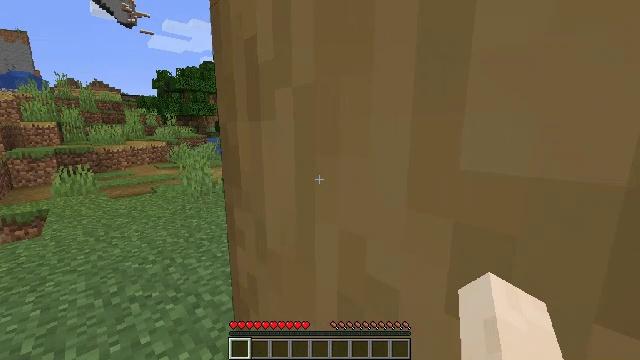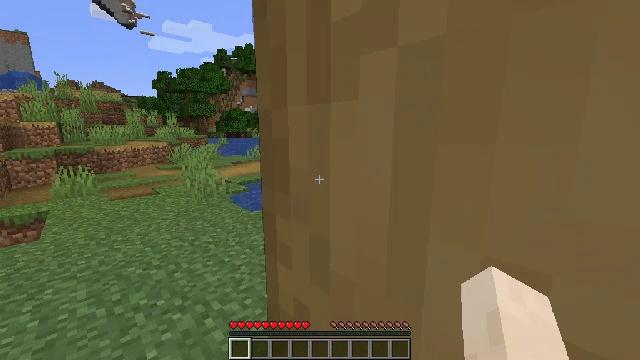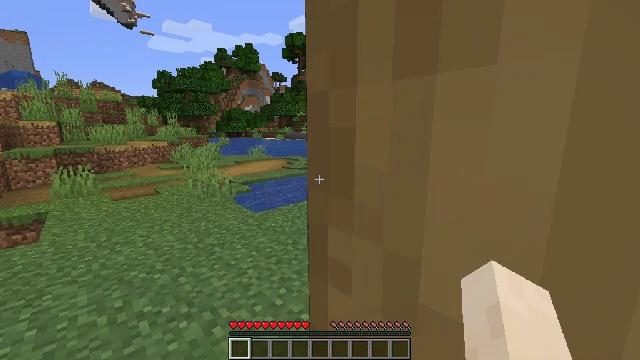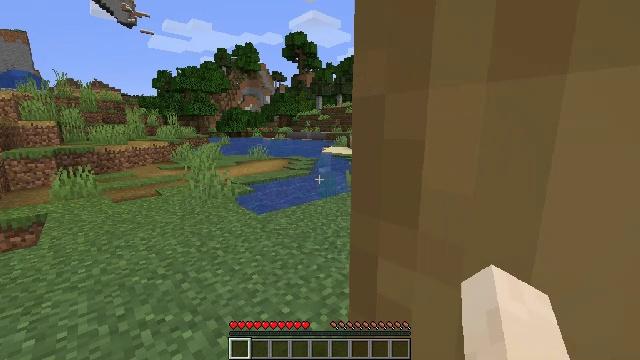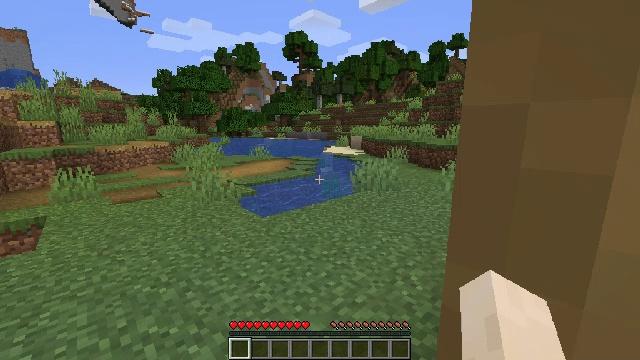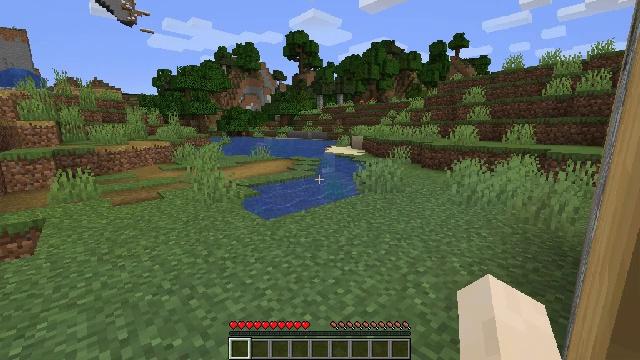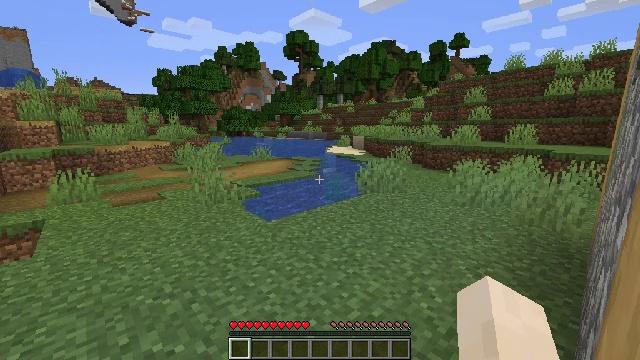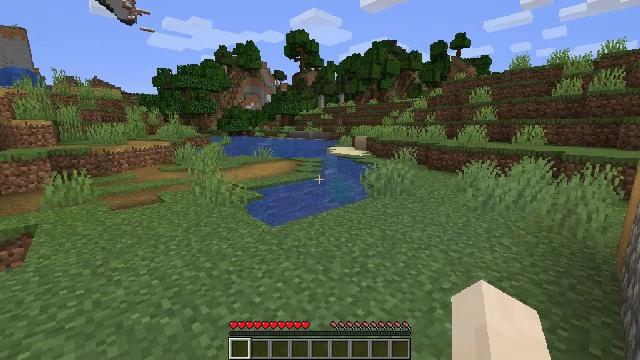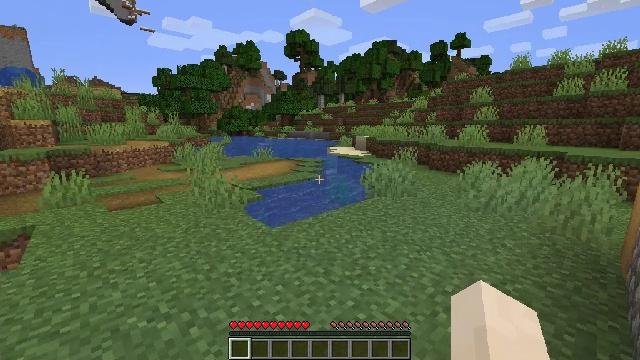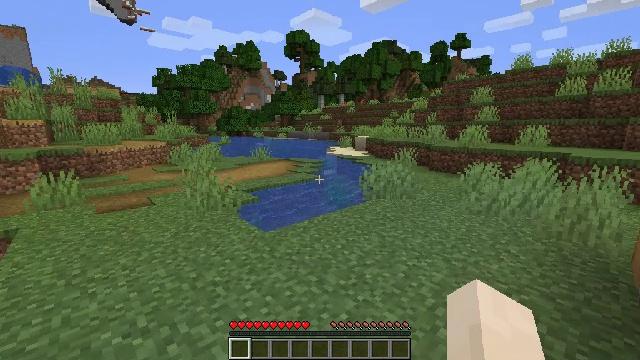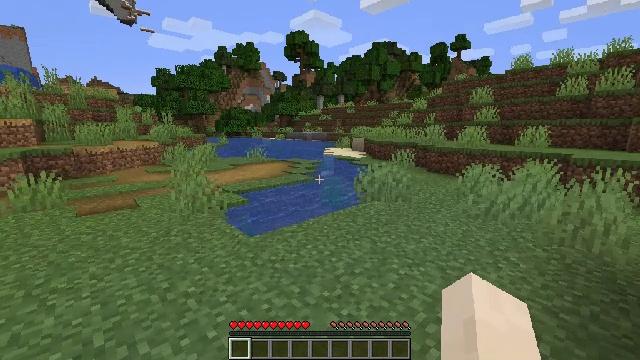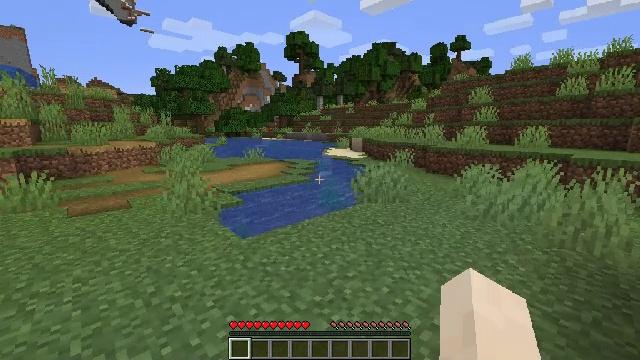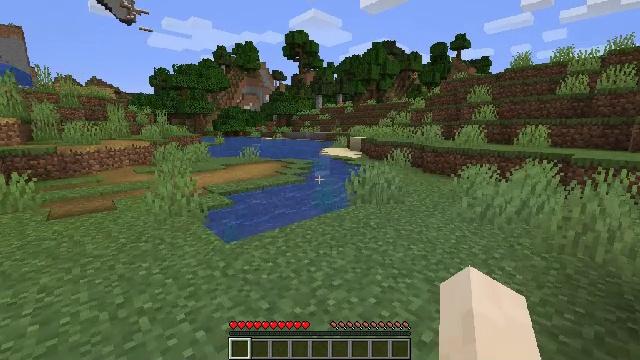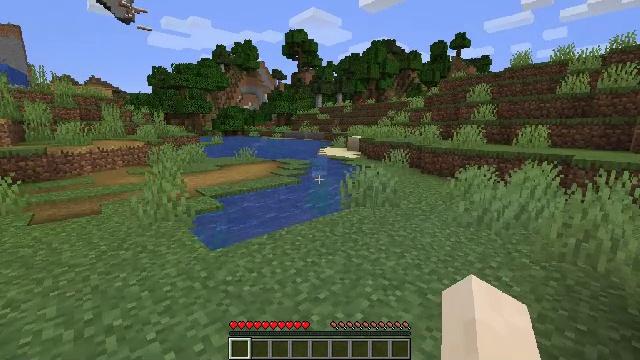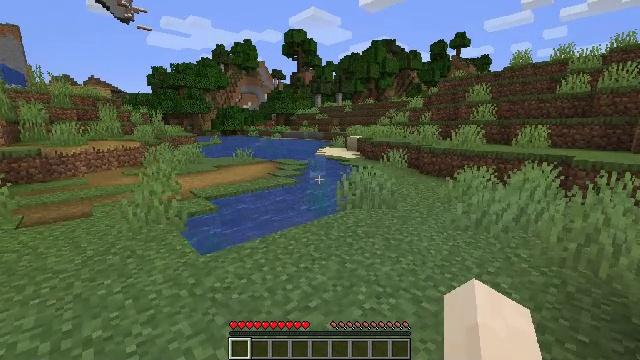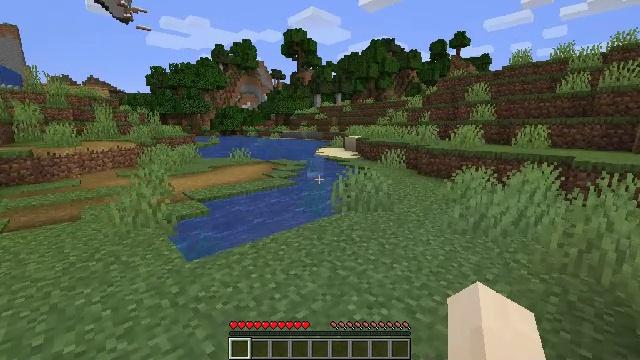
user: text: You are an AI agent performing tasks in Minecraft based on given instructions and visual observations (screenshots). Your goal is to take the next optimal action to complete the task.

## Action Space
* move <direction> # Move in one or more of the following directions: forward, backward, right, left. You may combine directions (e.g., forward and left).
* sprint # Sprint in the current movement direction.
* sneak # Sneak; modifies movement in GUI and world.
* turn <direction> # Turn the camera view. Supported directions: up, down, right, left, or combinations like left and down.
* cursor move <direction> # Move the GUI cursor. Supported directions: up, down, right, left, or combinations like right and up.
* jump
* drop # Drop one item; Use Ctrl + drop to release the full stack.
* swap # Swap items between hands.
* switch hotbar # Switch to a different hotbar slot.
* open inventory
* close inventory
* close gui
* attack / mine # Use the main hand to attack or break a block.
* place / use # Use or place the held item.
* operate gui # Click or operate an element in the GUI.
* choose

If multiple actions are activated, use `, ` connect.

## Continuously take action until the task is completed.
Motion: motion action
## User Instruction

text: Drop a lilac.
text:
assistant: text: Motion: move forward and move right
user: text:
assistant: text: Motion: move forward and move right
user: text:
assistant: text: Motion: move forward and move right
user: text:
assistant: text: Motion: move forward and move right
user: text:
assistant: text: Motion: move forward and move right
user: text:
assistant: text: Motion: move forward and move right
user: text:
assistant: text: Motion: move forward and move right
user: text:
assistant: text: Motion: move forward and move right
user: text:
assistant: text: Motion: move forward and move right
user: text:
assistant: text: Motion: move forward and move right
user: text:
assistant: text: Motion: move forward and move right
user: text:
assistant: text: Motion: move forward and move right
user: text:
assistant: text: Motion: move forward and move right
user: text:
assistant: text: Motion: move forward and move right
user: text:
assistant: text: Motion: move forward and move right
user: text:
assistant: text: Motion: move forward and move right
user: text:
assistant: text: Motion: move forward and move right
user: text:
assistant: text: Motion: move forward and move right
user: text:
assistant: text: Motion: move forward and move right
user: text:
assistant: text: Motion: move forward and move right
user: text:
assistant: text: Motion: move forward and move right
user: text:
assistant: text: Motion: move forward and move right
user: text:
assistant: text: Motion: move forward and move right
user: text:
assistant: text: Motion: move forward and move right
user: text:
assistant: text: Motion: move forward and move right
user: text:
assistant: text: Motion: move forward and move right
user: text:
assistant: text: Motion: move forward and move right
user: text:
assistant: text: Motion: move forward and move right
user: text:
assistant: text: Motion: move forward and move right
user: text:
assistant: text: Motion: move forward and move right